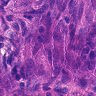
Metastatic tissue present: yes